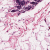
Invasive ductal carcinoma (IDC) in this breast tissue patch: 0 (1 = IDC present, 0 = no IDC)